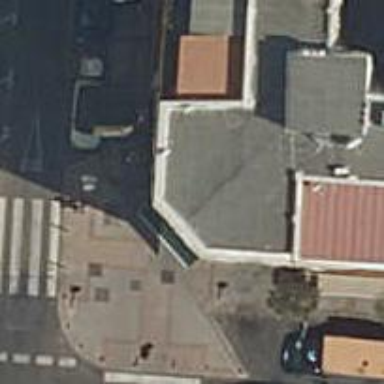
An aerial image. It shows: Restaurant.